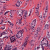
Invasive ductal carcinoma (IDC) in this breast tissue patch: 1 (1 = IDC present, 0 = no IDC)